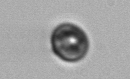
Label: Thalassiosira